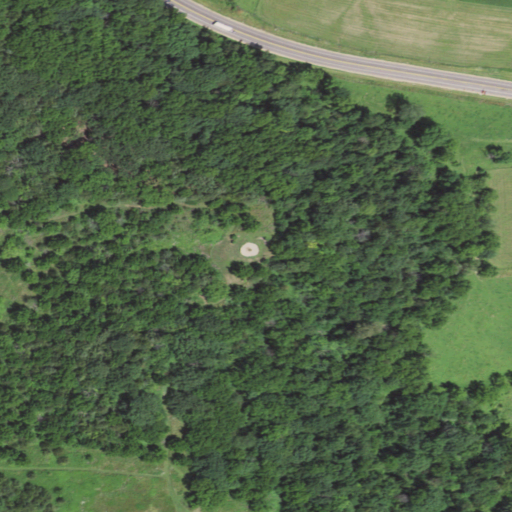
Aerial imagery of mountain in Illinois named Horseshoe Mound containing deciduous forest, mixed forest, evergreen forest, pasture, low intensity development, medium intensity development, and high intensity development